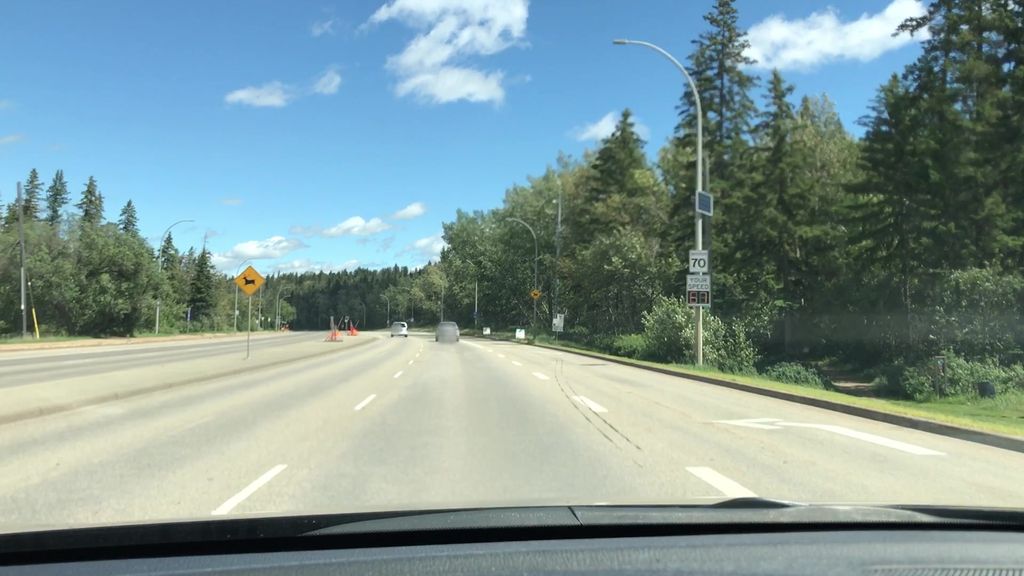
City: edmonton